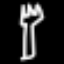
Label: fork